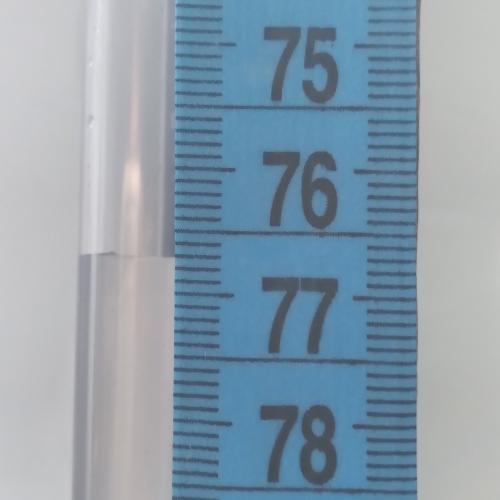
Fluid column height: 76.7 cm